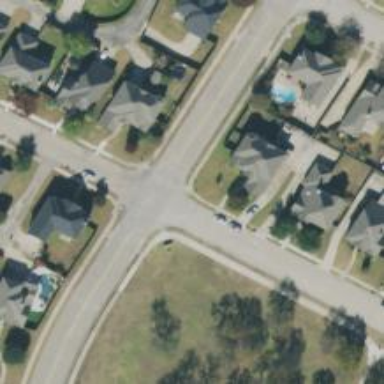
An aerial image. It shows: Unmarked crossing on footway.